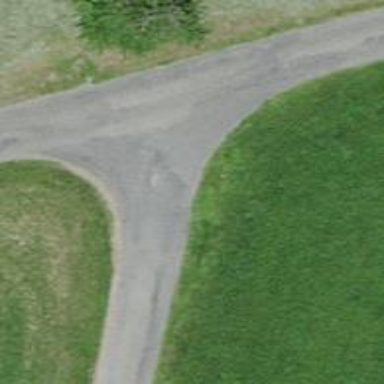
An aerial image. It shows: Unclassified road.